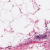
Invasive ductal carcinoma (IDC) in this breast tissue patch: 0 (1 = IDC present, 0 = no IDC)